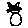
Label: cat